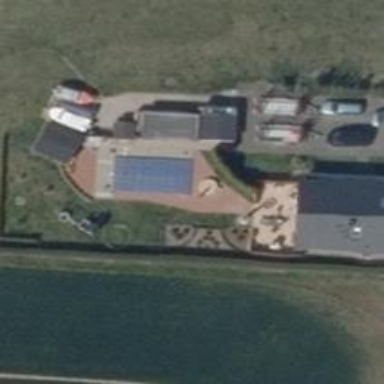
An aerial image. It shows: Swimming pool located in leisure land.